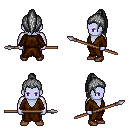
a pixel art fantasy rpg character, male body template, dark elf, purple skin, brown robe, gold greaves, gray long topknot hairstyle, brown shoes, spear, four views (front, back, left, right), 2x2 character sprite sheet, small pixel art, hard edges, no anti-aliasing